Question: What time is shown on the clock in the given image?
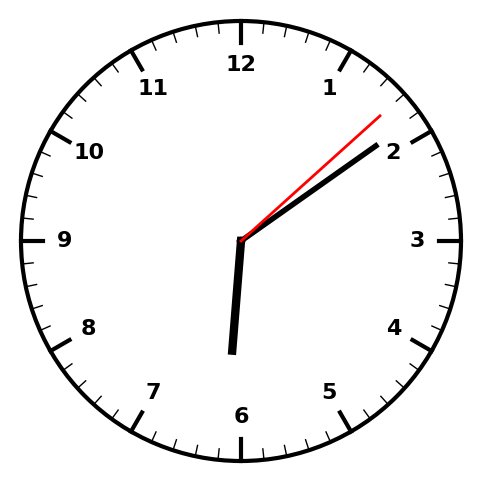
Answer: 06:09:08